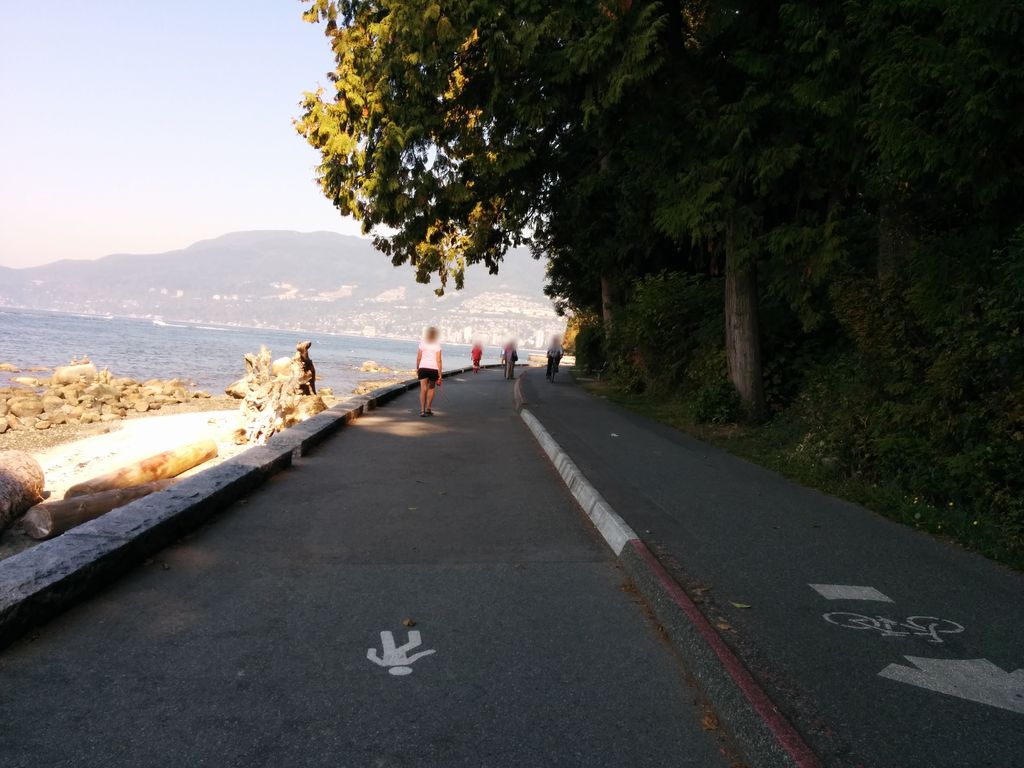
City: vancouver